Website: crate-barrel
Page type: payment
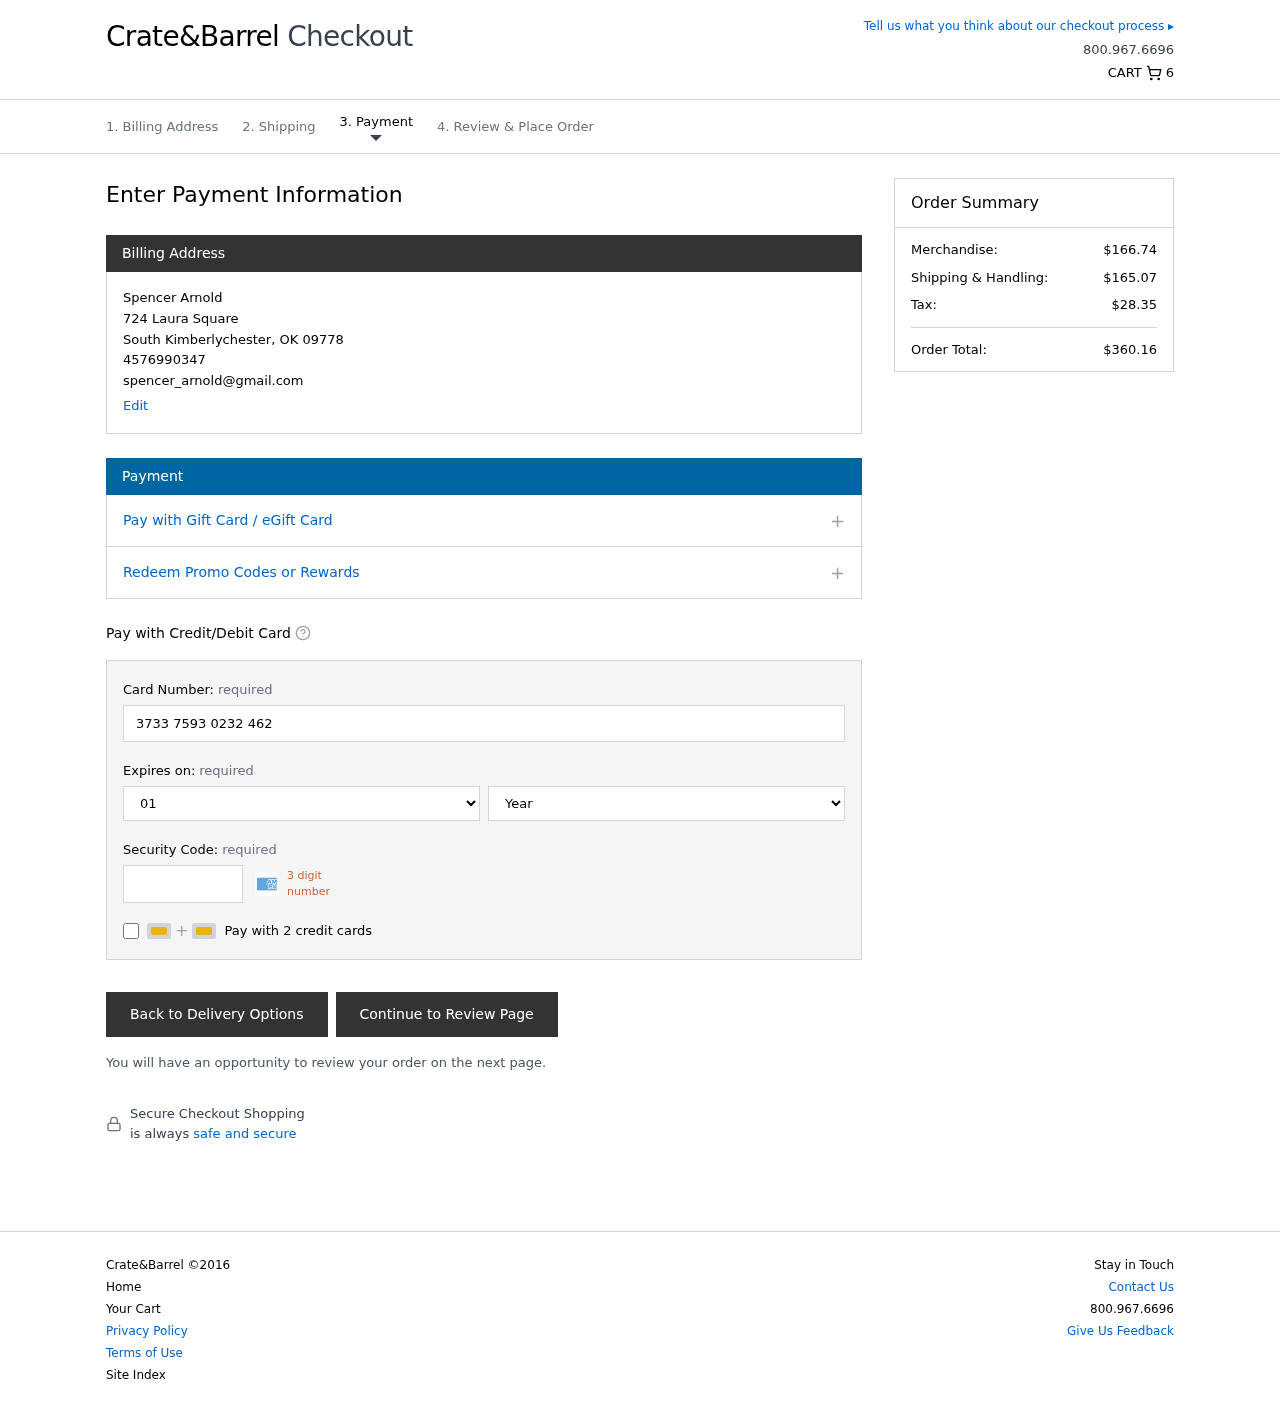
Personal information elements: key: PII_CARD_CVV
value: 2837
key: PII_CARD_EXPIRY_MONTH
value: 01
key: PII_CARD_EXPIRY_YEAR
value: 27
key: PII_CARD_NUMBER
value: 3733 7593 0232 462
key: PII_CITY
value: South Kimberlychester
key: PII_EMAIL
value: spencer_arnold@gmail.com
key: PII_FULLNAME
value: Spencer Arnold
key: PII_PHONE
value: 4576990347
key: PII_POSTCODE
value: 09778
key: PII_STATE_ABBR
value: OK
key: PII_STREET
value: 724 Laura Square
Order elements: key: ORDER_NUM_ITEMS
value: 6
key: ORDER_SUBTOTAL
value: $166.74
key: ORDER_SHIPPING_COST
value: $165.07
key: ORDER_TAX
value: $28.35
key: ORDER_TOTAL
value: $360.16